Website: bh-photo
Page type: newsletter-management
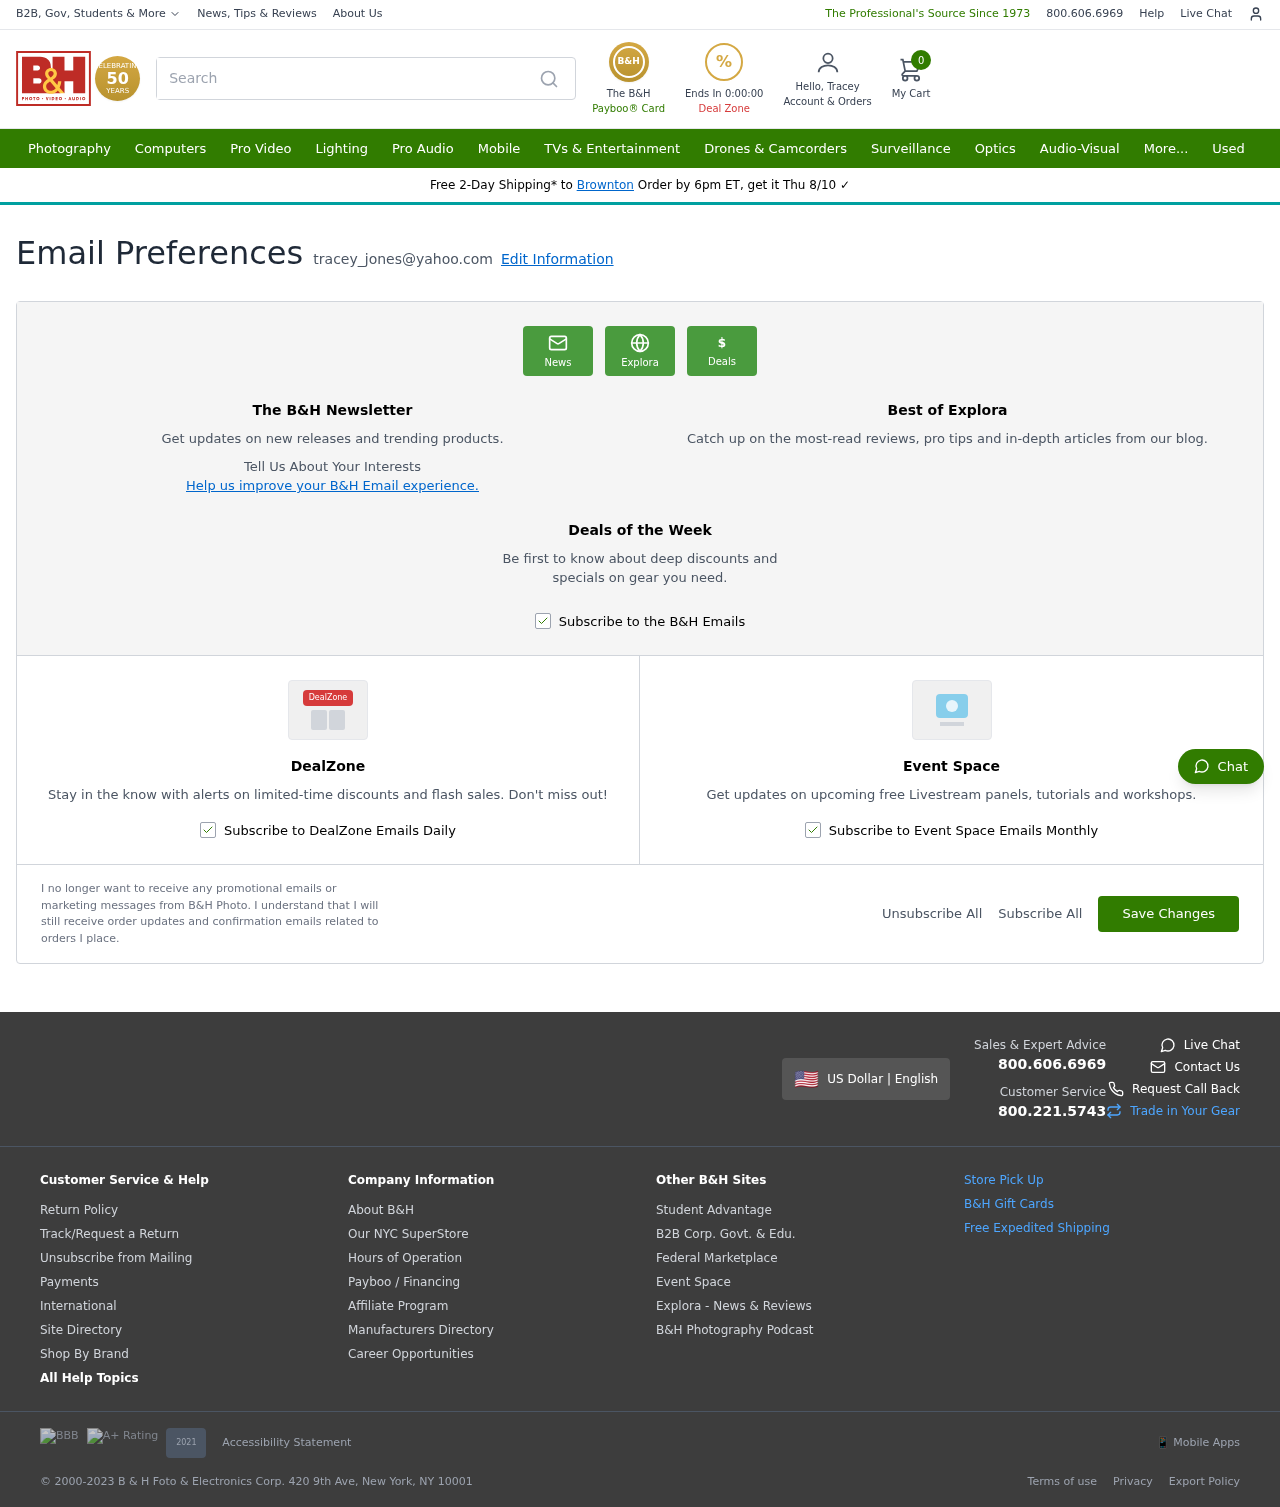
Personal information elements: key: PII_CITY
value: Brownton
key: PII_EMAIL
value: tracey_jones@yahoo.com
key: PII_FIRSTNAME
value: Tracey
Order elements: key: ORDER_DEAL_END
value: Ends In 0:00:00
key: ORDER_NUM_ITEMS
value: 0
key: ORDER_DELIVERY_DATE
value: Thu 8/10
Search elements: key: HEADER_SEARCH
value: Search